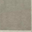
Piece: xx